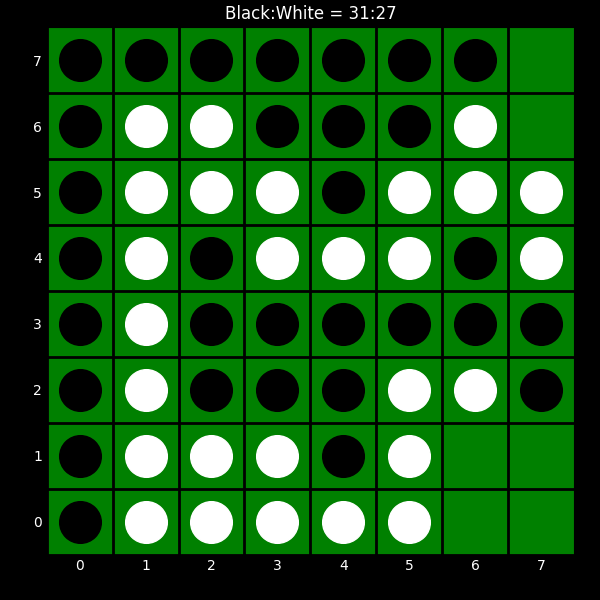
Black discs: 31
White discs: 27